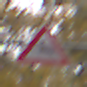
Verkehrszeichen: WildwechselRechts
Umgebung: Outdoor, Nature
Tageszeit: Midday
Wetter: Overcast
Licht: Natural
Jahreszeit: NotSpecified
Kontrast: LowContrast